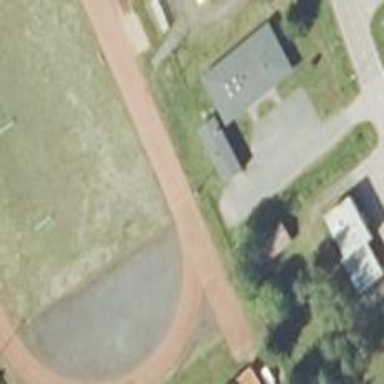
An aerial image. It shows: Track in leisure land.